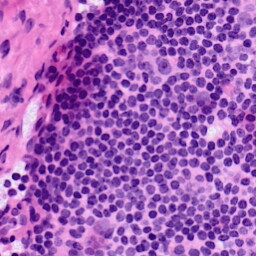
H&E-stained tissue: LymphNode